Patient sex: M
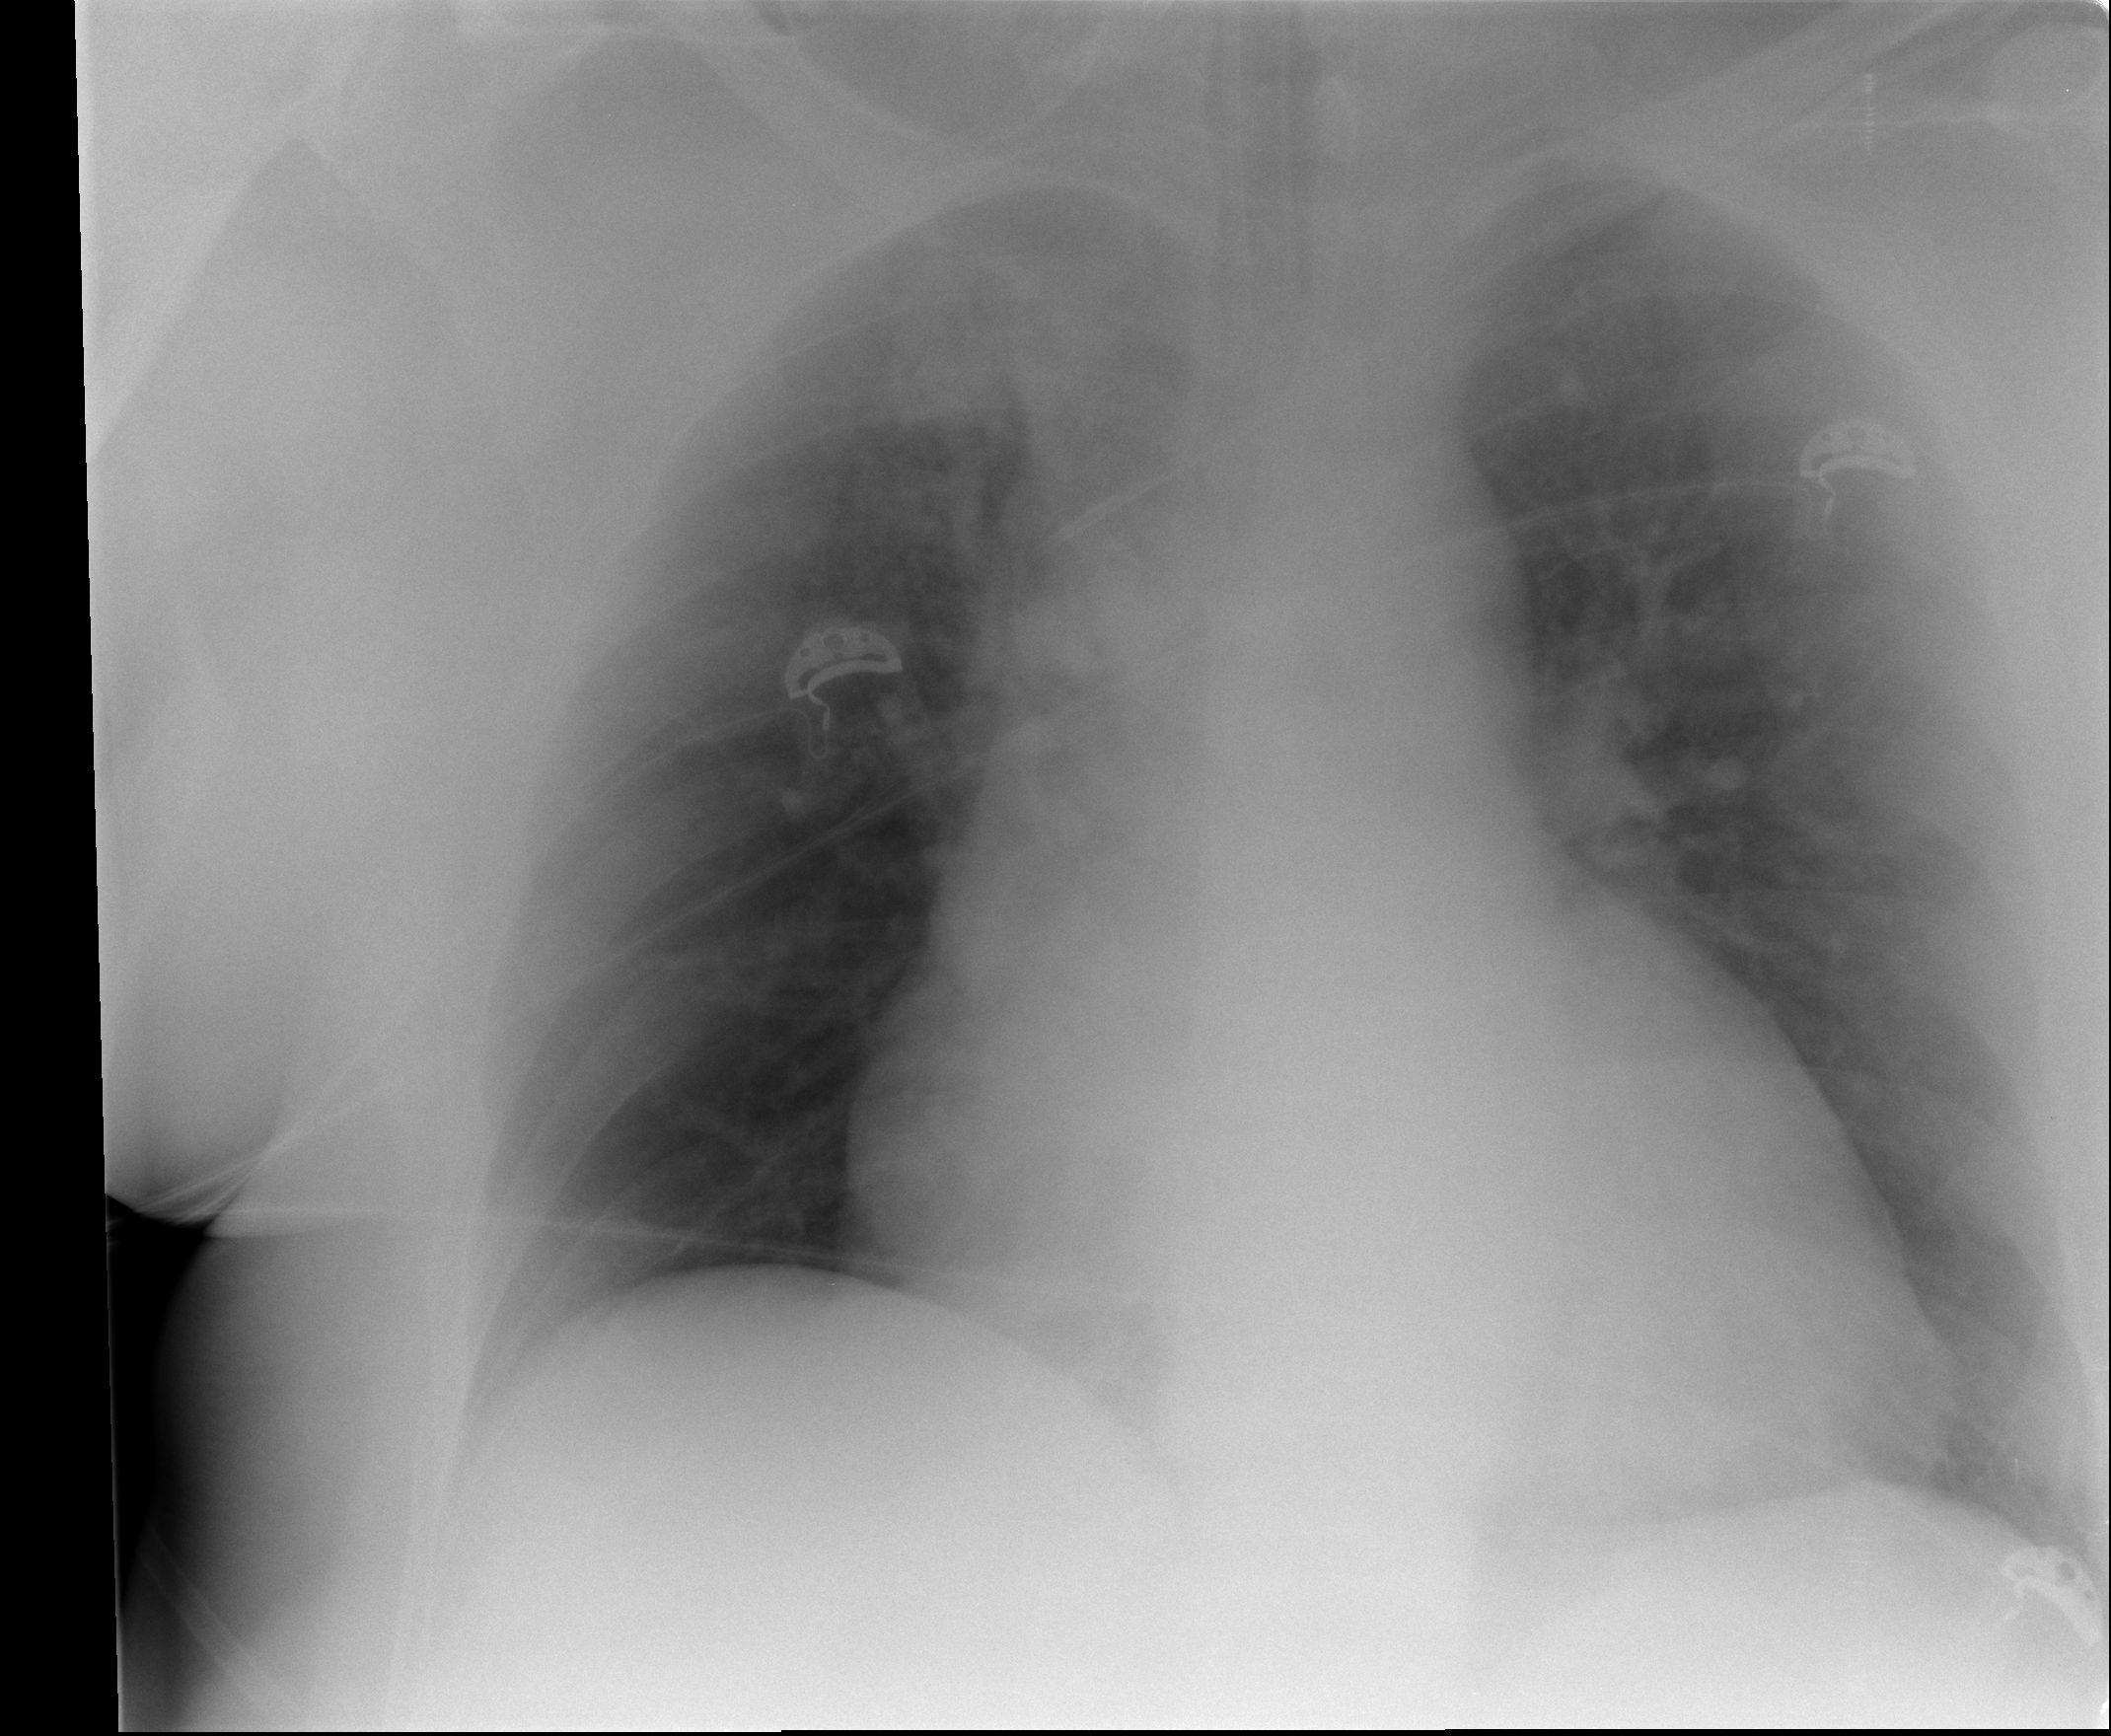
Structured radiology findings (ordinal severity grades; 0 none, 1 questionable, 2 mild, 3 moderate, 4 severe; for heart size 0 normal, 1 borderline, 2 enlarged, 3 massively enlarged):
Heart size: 2
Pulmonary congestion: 2
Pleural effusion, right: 0
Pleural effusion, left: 0
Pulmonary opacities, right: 2
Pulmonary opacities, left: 0
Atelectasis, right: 2
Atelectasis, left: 0